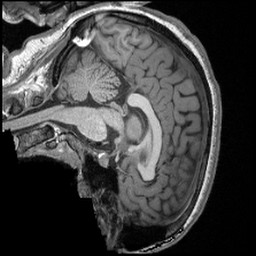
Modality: T1w
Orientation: sagittal